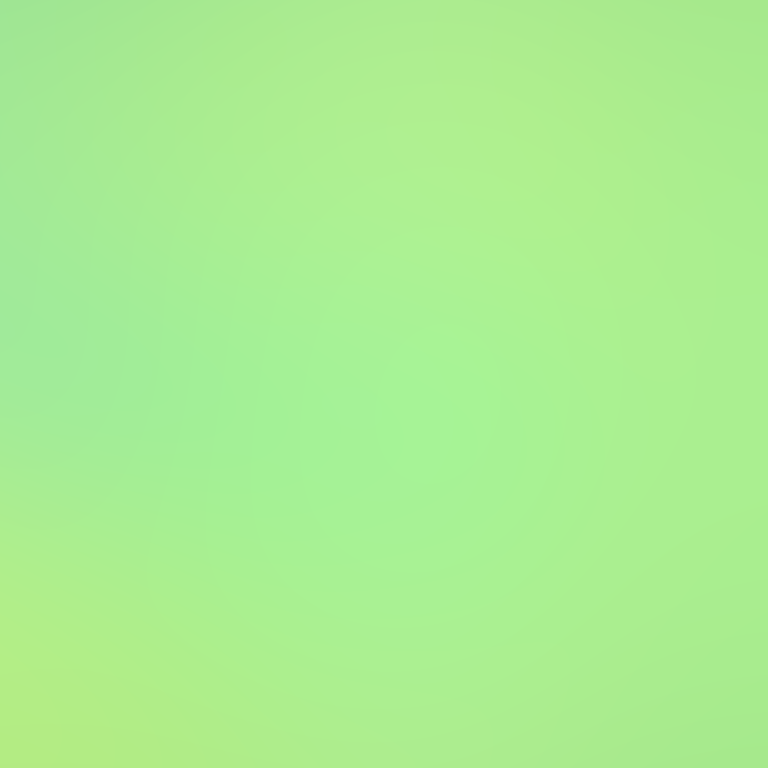
Abstract light effect, smooth gradient from soft green to light yellow, calm atmosphere, diffuse light, no room, no furniture, no objects.